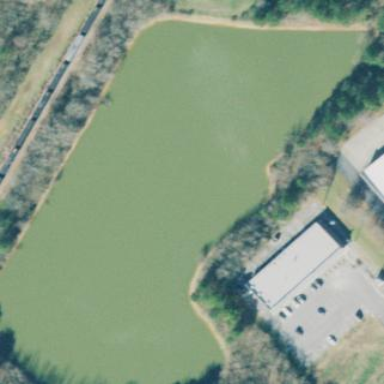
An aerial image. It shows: Pond surrounded by natural water.